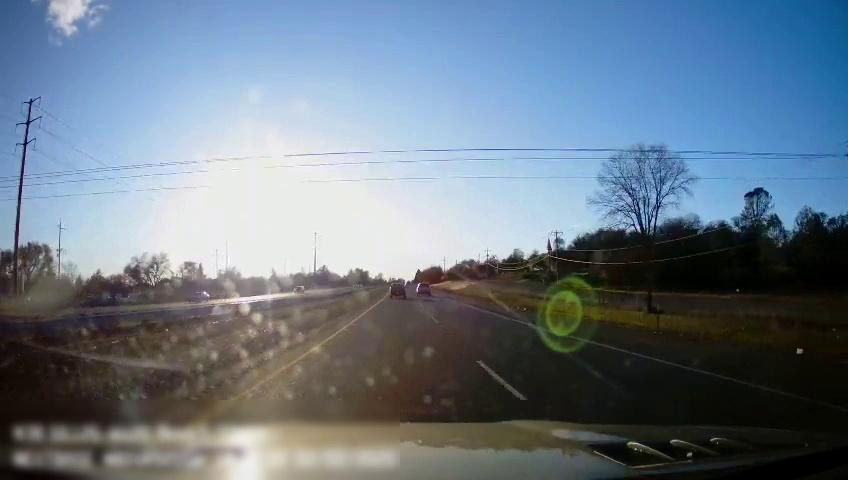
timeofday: Day
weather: Sunny
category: Drivable Space
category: Drivable Space
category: Drivable Space
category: Vehicles | Truck
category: Vehicles | SUV
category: Vehicles | Car
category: Vehicles | SUV
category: Lanes | Current Lane
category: Lanes | Current Lane
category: Lanes | Alternate Lane